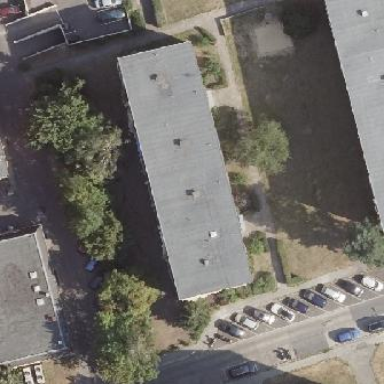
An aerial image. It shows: Flat-roofed apartment building.